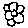
Label: flower